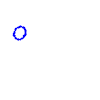
Particle: kaon